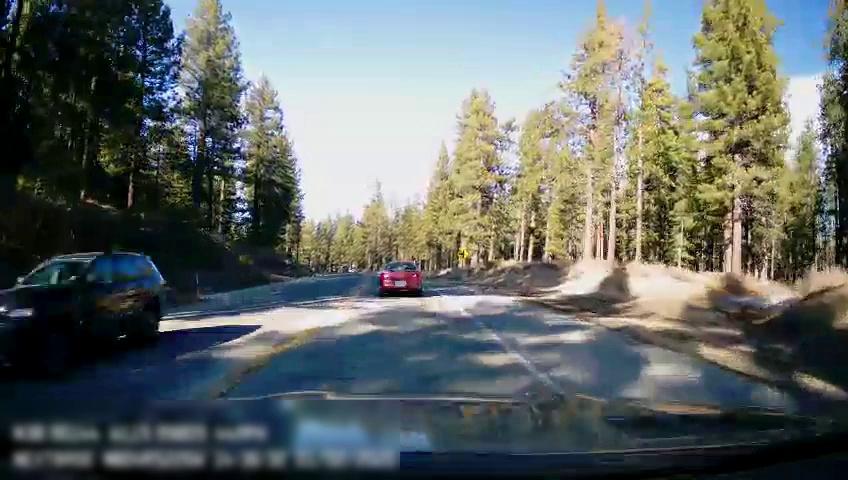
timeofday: Day
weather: Sunny
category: Drivable Space
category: Vehicles | Car
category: Vehicles | SUV
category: Lanes | Opposite Lane
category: Lanes | Current Lane
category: Lanes | Current Lane